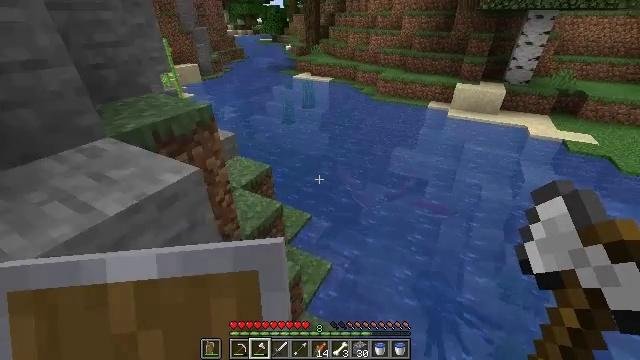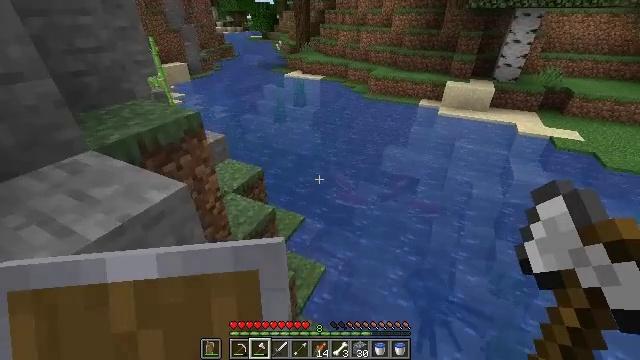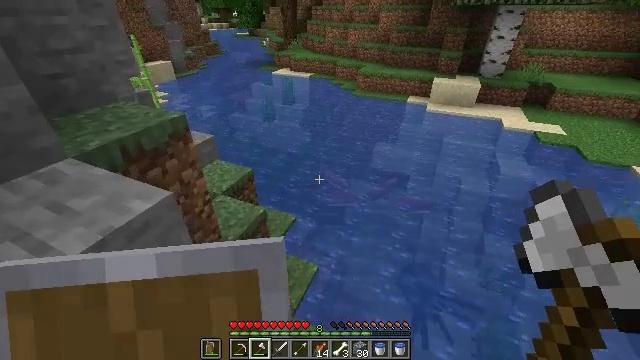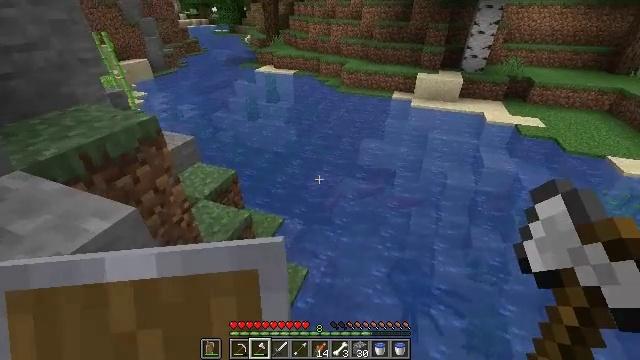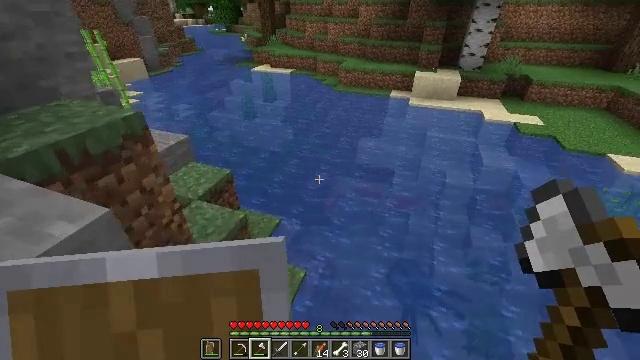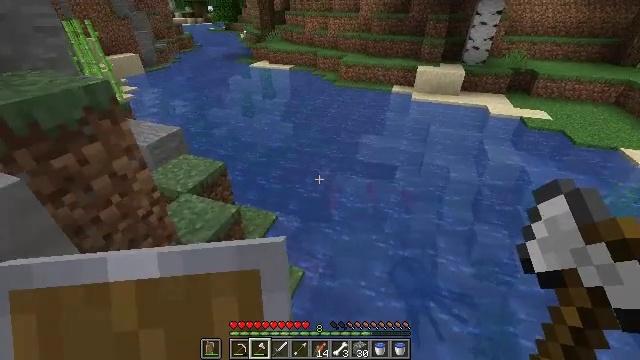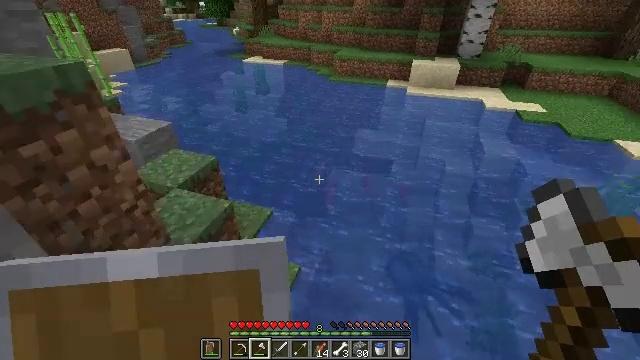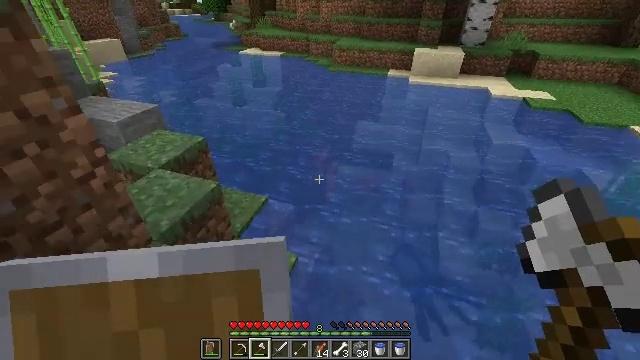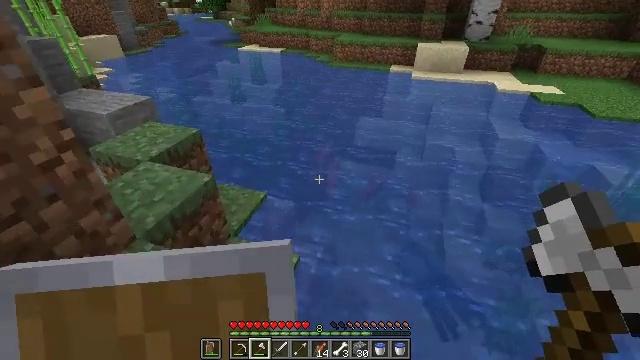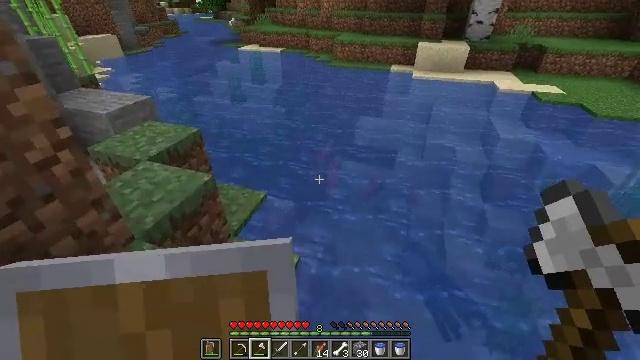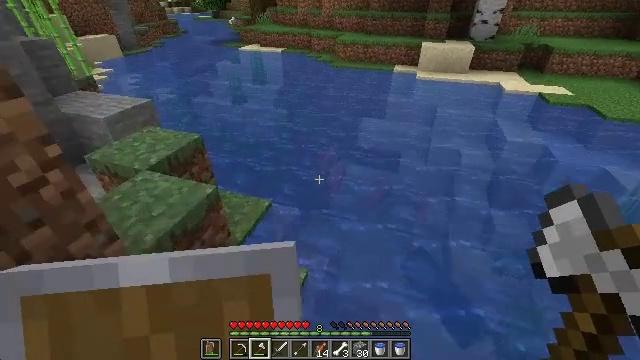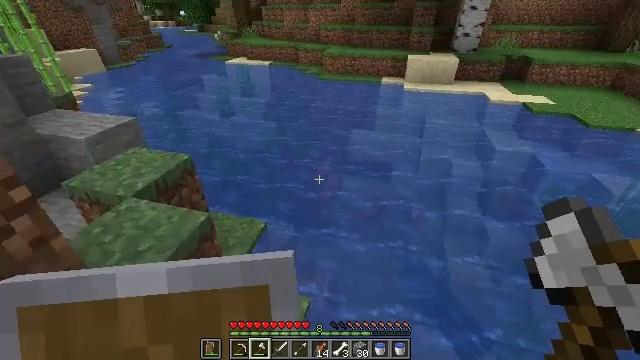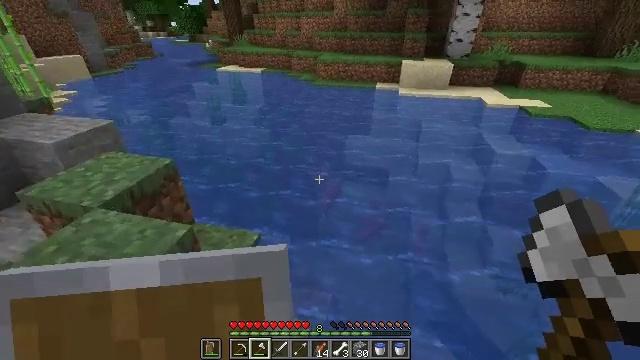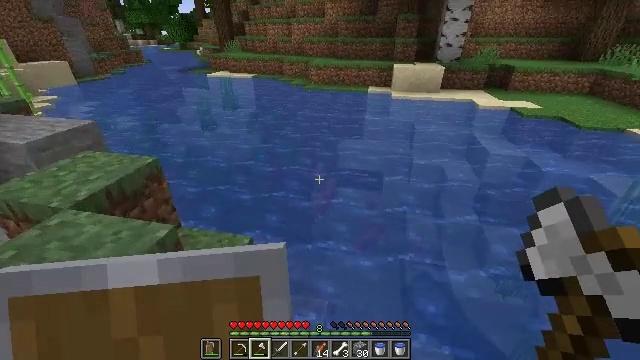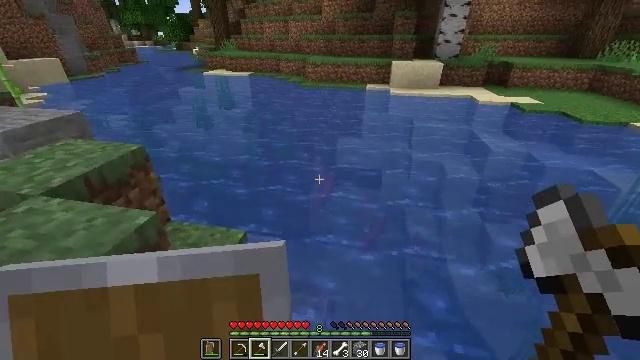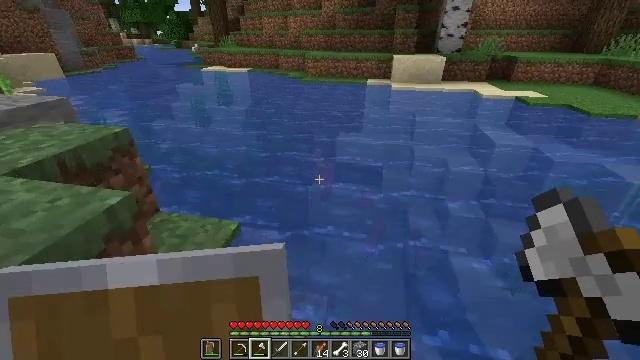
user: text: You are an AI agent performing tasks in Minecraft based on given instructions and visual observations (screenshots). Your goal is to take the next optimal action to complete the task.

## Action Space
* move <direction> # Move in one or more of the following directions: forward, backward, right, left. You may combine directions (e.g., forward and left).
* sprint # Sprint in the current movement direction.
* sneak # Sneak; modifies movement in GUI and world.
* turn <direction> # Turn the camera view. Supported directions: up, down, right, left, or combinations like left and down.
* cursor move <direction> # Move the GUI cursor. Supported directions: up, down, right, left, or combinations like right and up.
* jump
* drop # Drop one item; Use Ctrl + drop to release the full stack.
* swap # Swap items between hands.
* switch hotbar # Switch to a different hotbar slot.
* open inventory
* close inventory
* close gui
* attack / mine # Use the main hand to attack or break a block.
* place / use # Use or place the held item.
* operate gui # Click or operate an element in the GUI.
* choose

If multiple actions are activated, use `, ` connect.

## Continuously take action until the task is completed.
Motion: motion action
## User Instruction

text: Hunt fish.
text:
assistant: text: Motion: move forward, turn right
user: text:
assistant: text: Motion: move forward, turn right
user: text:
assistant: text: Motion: move forward, turn right
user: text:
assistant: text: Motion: move forward
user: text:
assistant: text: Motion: move forward
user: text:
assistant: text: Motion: move forward, turn right
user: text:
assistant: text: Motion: move forward and move left
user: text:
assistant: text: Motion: move forward and move left
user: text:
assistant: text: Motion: move forward and move left
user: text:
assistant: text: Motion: move forward and move left
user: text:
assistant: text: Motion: move forward, turn right and up
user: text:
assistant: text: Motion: move forward, turn right and up
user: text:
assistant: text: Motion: move forward, turn right and up
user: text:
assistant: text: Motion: move forward
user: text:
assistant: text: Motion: move forward
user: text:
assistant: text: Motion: move forward
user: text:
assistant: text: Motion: move forward
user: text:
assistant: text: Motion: move forward
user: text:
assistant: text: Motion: move forward
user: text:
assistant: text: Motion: move forward, turn right
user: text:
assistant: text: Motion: move forward, turn right
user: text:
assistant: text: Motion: move forward
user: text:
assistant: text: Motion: move forward
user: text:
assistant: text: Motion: move forward
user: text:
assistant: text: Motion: move forward
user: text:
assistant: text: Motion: move forward
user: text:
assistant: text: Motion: move forward
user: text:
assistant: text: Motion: move forward
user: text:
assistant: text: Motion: move forward
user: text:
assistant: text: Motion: move forward